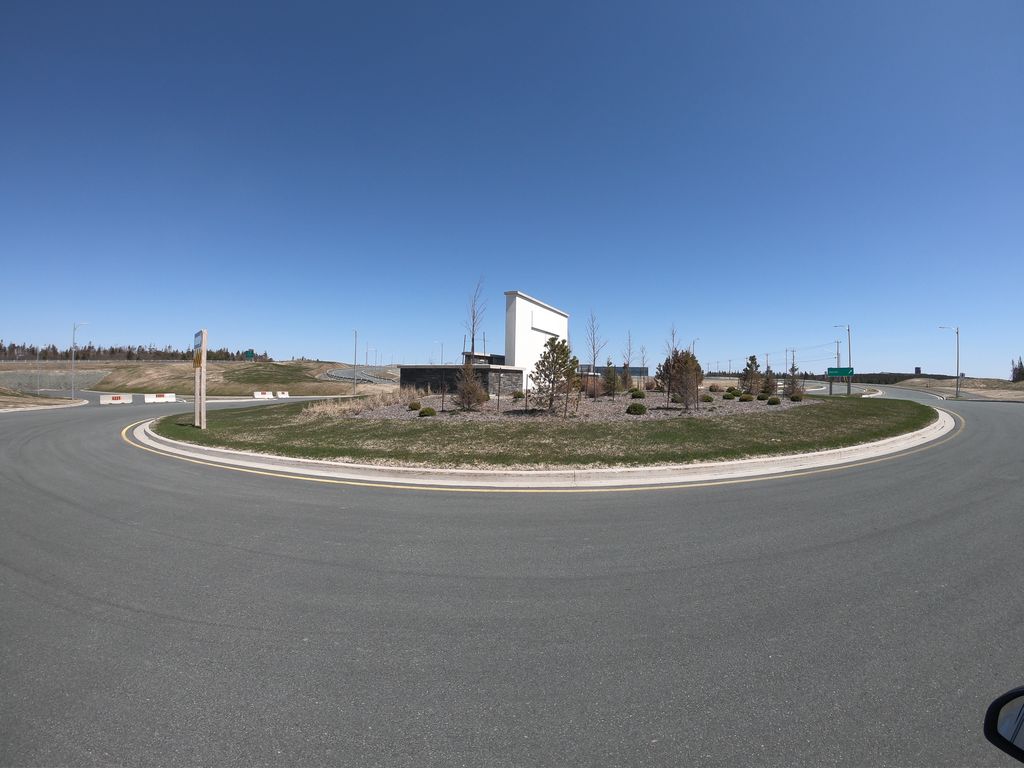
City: st_johns